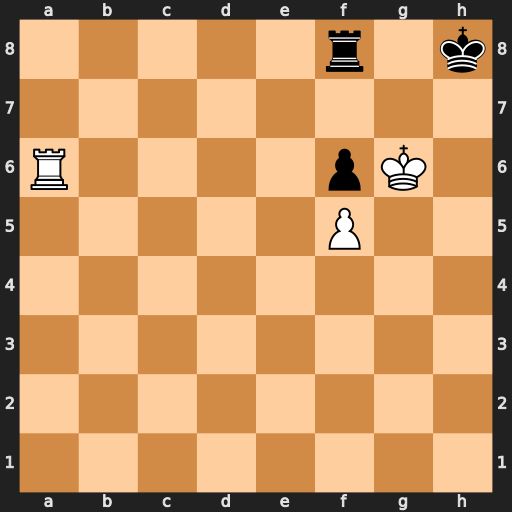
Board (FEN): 5r1k/8/R4pK1/5P2/8/8/8/8
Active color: w
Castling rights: -
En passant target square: -
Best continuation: Rxf6 Rg8+ Kh6